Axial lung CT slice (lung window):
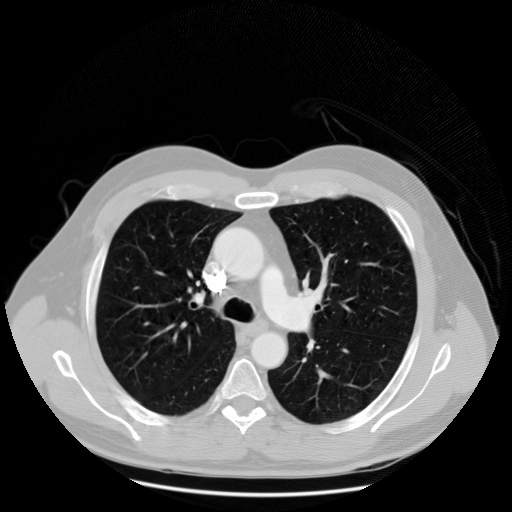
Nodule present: no